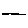
Label: line